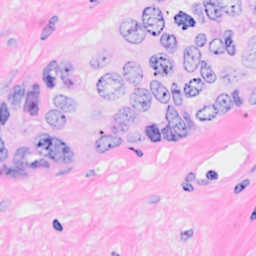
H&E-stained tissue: Breast